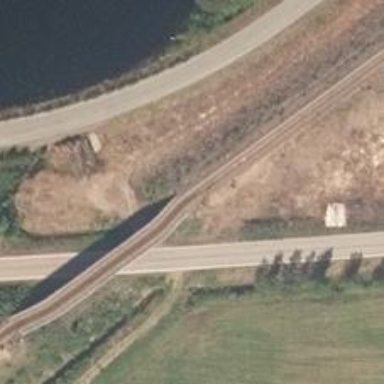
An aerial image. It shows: Bridge over railway with continuous electrified contact line.